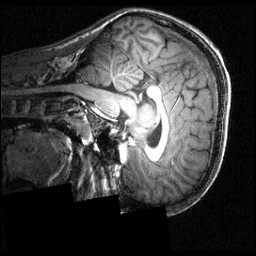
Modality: T1w
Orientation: sagittal
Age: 16
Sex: male
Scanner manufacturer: siemens
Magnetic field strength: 3.951 T
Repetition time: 1.5 s
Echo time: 0.00335 s